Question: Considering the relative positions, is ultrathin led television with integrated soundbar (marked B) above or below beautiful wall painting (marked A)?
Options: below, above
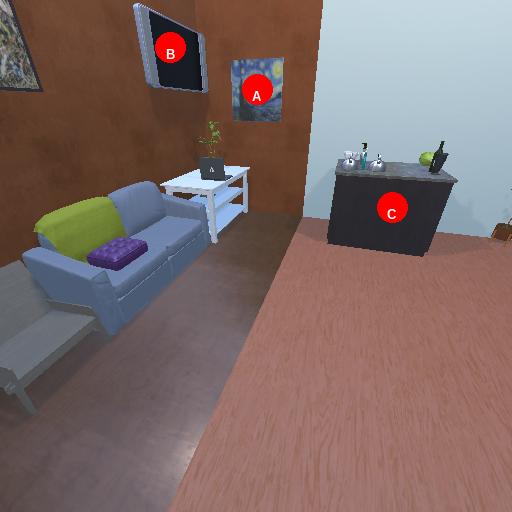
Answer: below